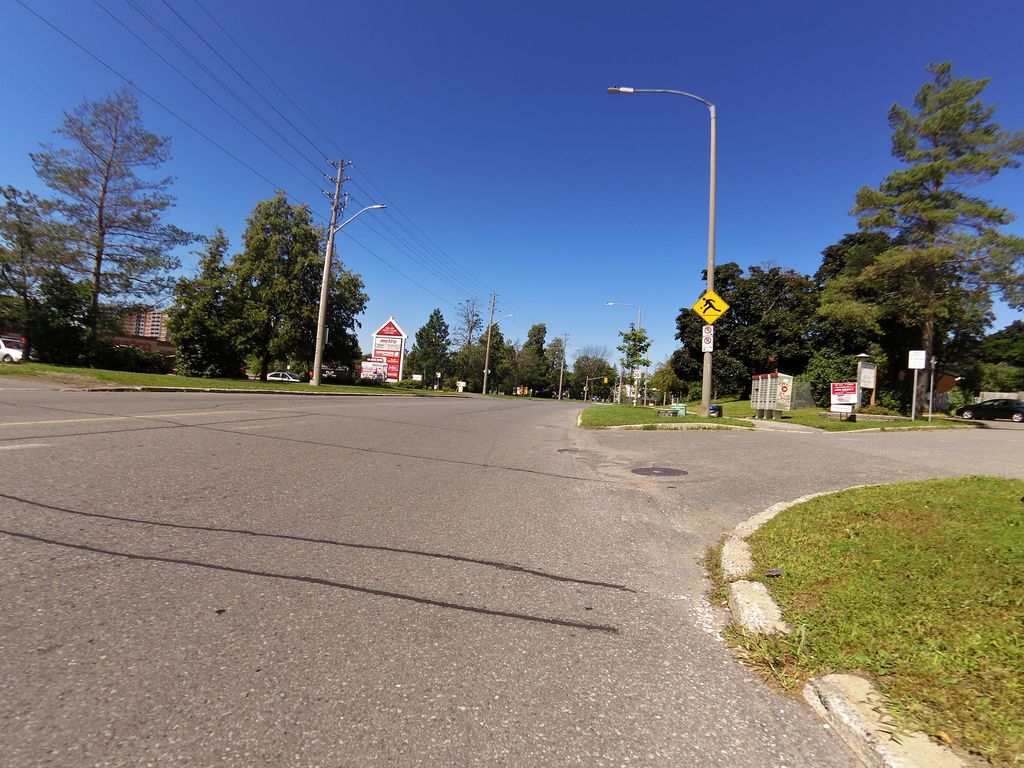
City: ottawa-gatineau